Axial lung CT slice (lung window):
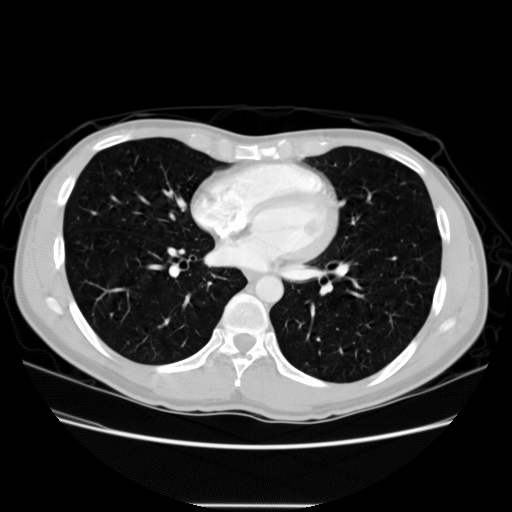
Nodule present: no